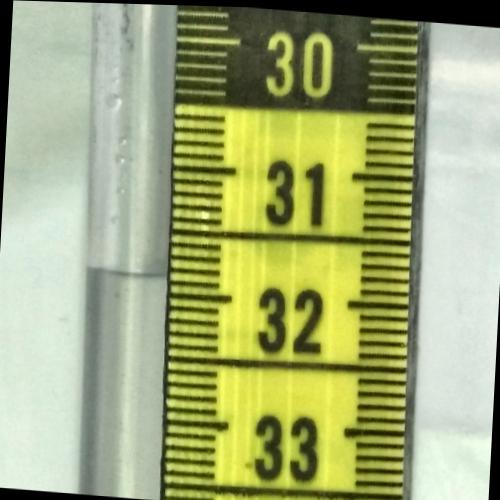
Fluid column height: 31.9 cm